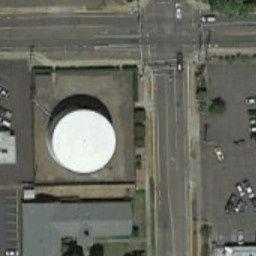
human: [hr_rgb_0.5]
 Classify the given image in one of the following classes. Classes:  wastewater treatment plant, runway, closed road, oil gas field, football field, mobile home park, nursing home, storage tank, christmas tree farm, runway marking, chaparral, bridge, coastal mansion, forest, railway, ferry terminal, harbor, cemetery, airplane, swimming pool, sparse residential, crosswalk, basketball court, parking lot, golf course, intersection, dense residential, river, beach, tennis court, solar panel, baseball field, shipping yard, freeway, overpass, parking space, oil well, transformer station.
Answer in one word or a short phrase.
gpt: storage tank